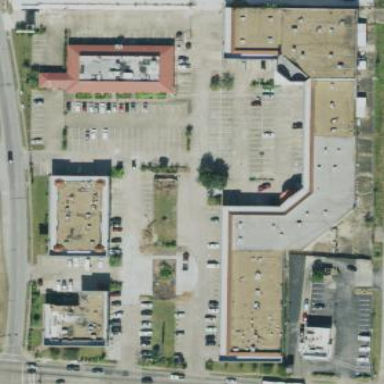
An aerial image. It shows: Retail area.